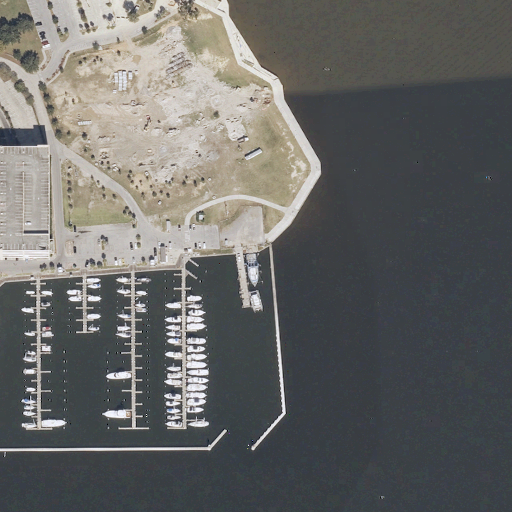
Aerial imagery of cape in Mississippi named Point Cadet containing open water, medium intensity development, high intensity development, low intensity development, open development, herbaceous wetlands, and barren land